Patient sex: F
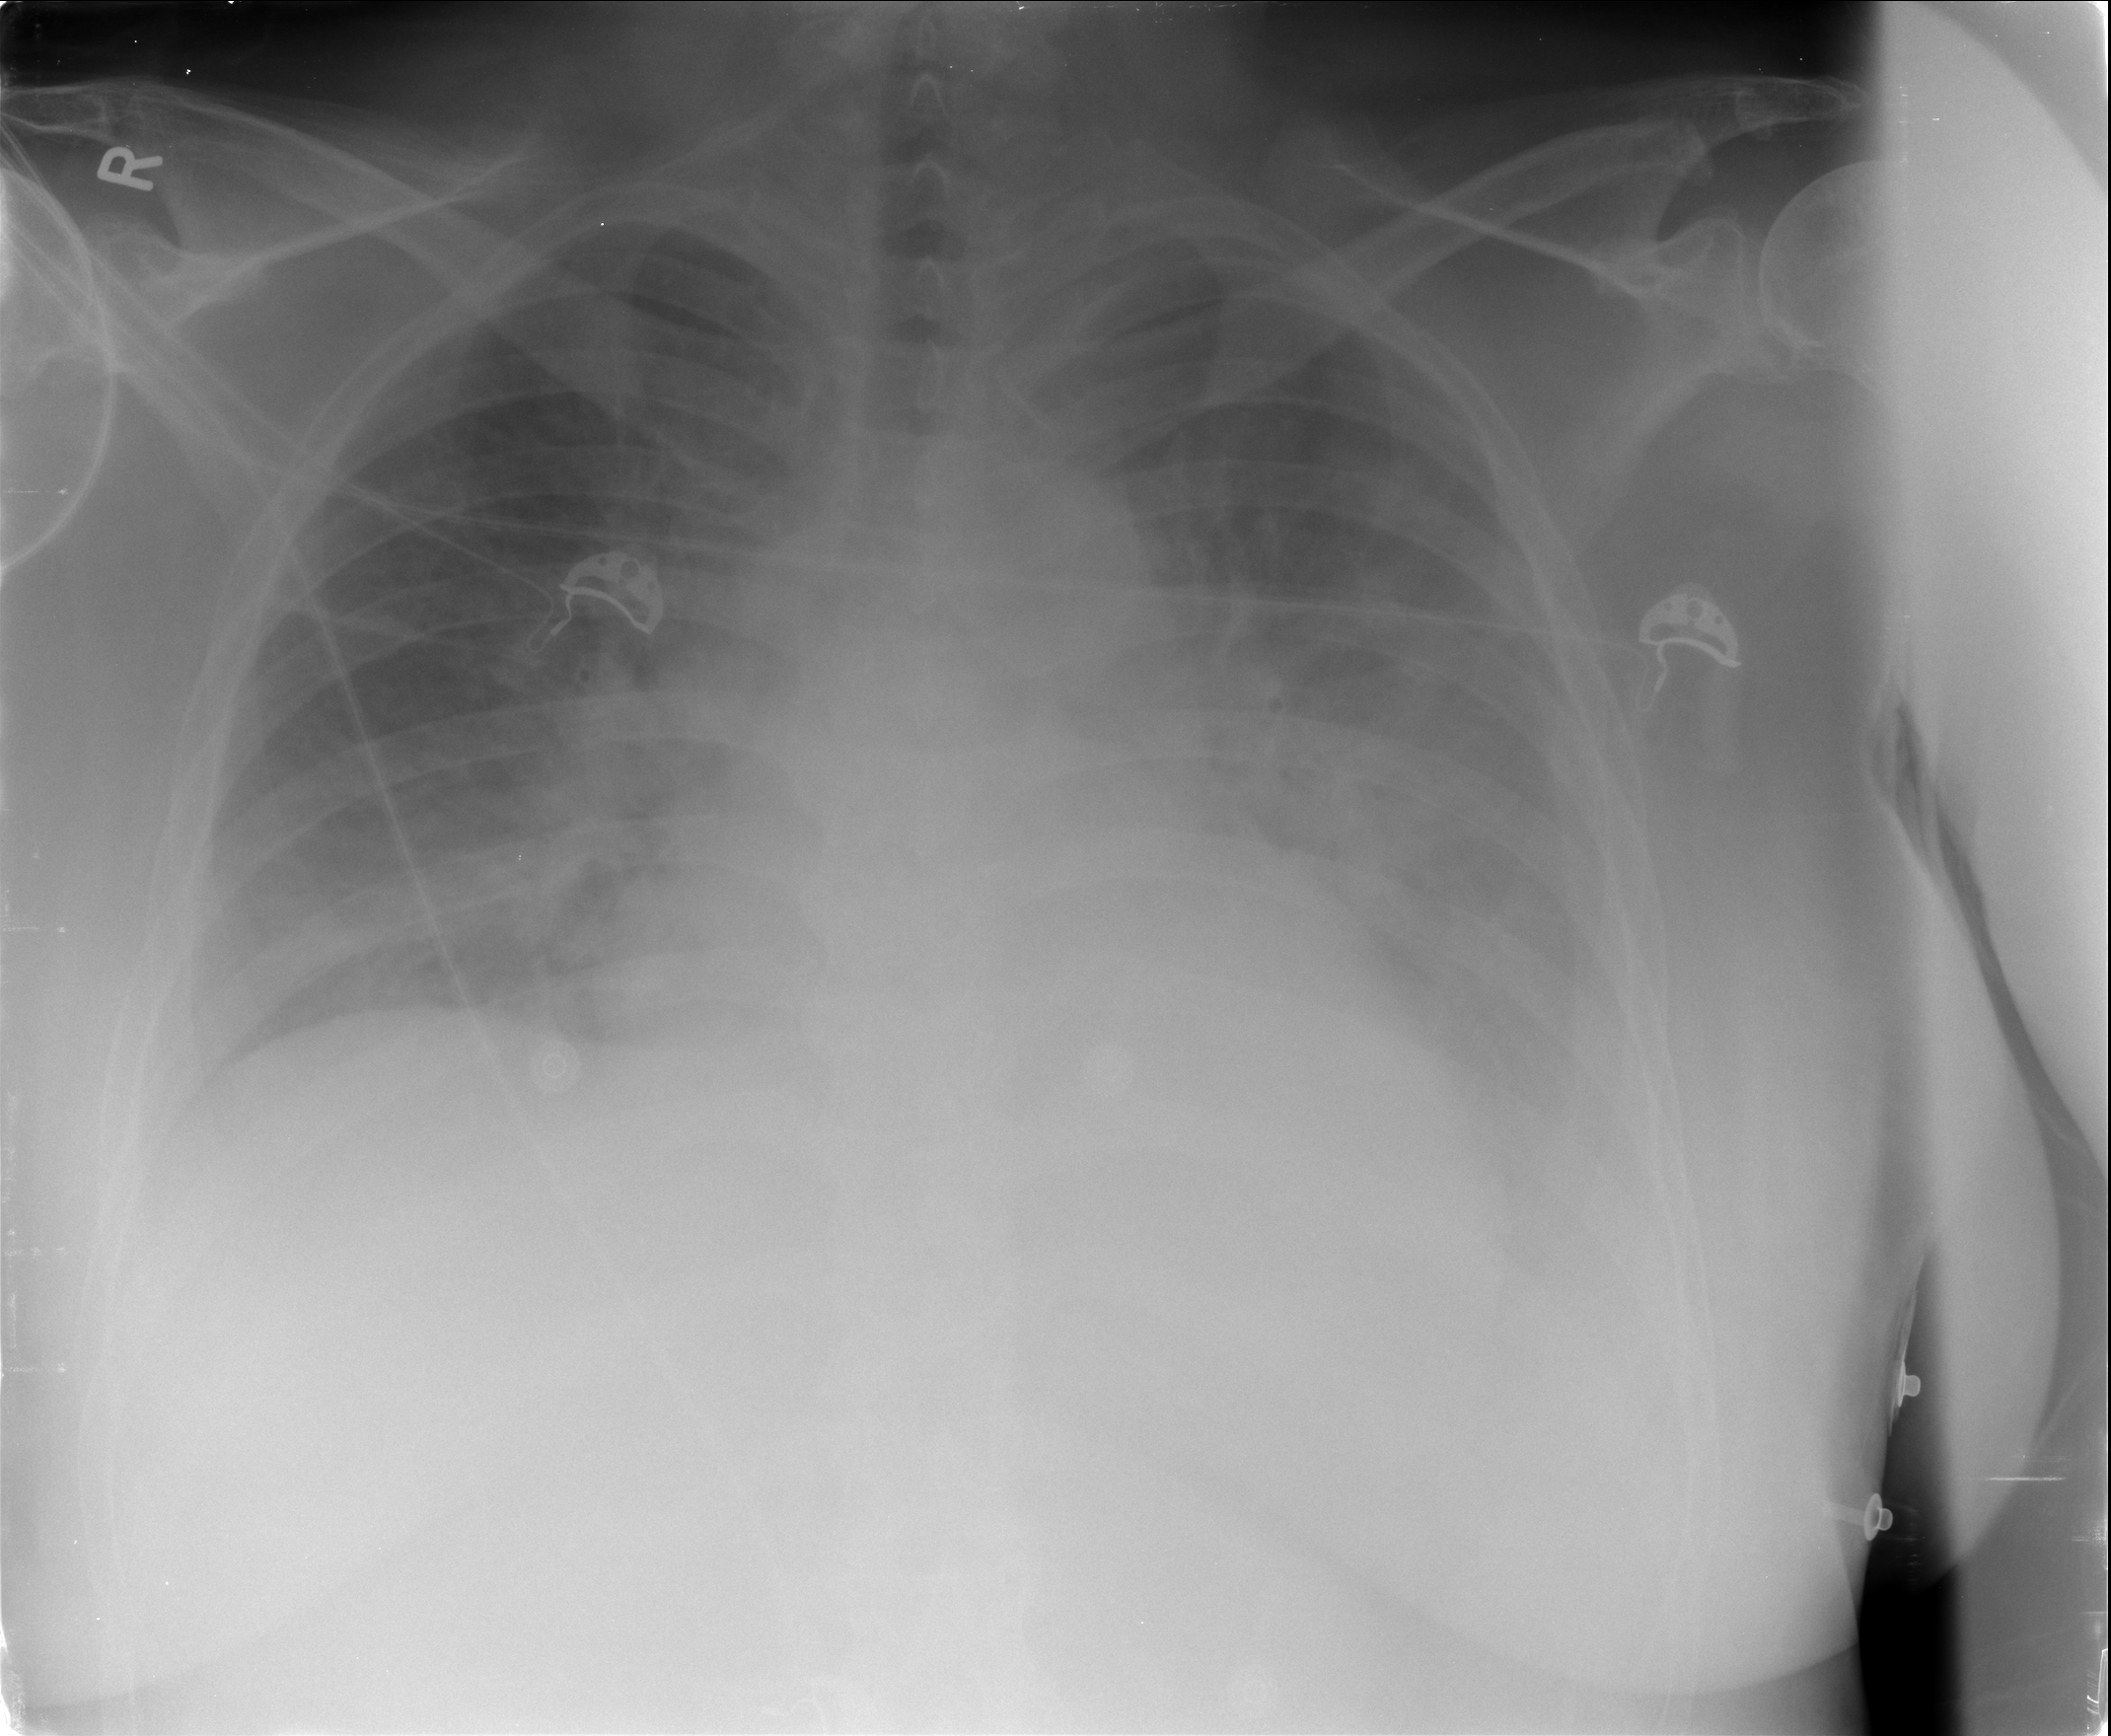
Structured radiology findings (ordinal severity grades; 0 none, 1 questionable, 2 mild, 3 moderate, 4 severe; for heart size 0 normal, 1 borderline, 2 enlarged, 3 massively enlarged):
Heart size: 1
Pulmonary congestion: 3
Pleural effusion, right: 3
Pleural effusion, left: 3
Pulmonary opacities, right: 2
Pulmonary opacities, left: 2
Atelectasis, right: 3
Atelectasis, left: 3